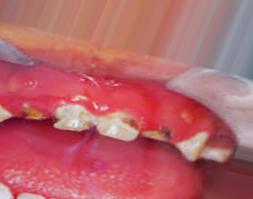
Condition: Caries